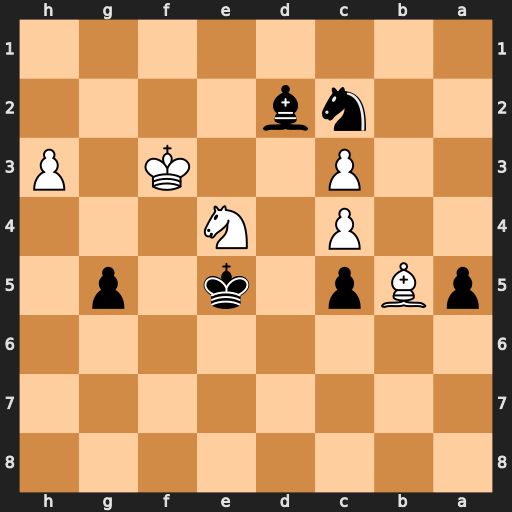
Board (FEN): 8/8/8/pBp1k1p1/2P1N3/2P2K1P/2nb4/8
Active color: b
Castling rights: -
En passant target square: -
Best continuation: Ne1+ Ke2 Kxe4 Kxd2 Nf3+